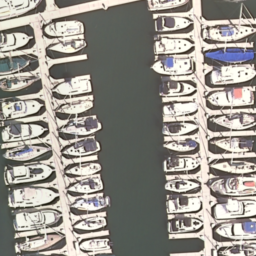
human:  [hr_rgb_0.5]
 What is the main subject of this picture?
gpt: harbor